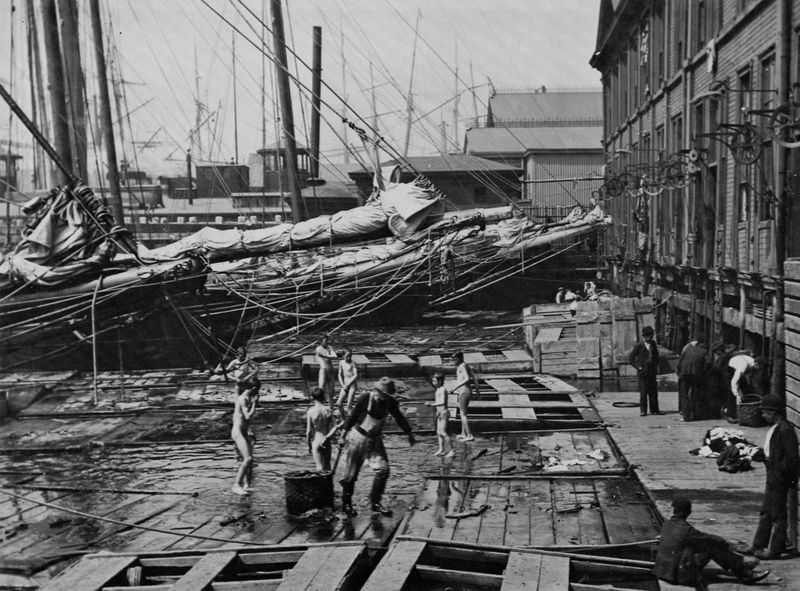
Titel: Fulton Fischmarkt
Künstler: Amerikanischer Photograph
Schlagwörter: himmel, mann, nackt, wasser, weiß, akte, baden, menschen, ufer, grau, holz, männer, schwarz, haus, leute, architektur, häuser, gewässer, arbeit, boot, boote, kahn, räder, schürze, schiff, schiffe, segel, fassade, passanten, mast, arbeiten, schleppen, speichen, ziehen, besucher, arbeiter, bug, hafen, anleger, kai, masten, quai, planken, seile, bohlen, bretter, nackte, takelage, taue, stege, foto, fotografie, photographie, beton, schwimmen, schwarzweiß, photo, rollen, ankern, aufnahme, hafenarbeiter, schwarzweiß weiß, räser